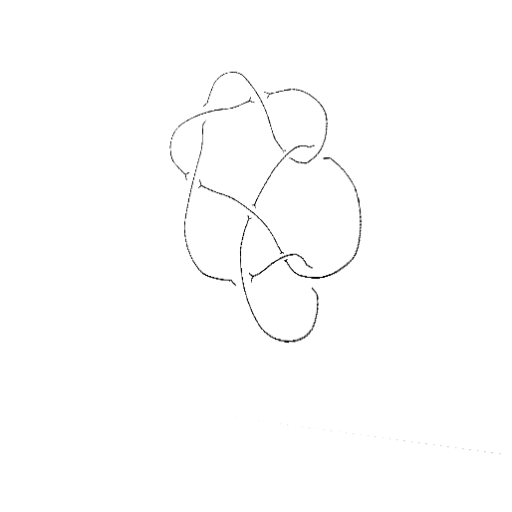
Crossing number: 9